Question: What does red interrupted line mean in autolayout see below on picture?

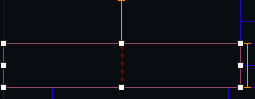
Answer: Check the official guide: <URL>
Misplaced or ambiguous constraints are shown in orange, conflicting constraints are red.